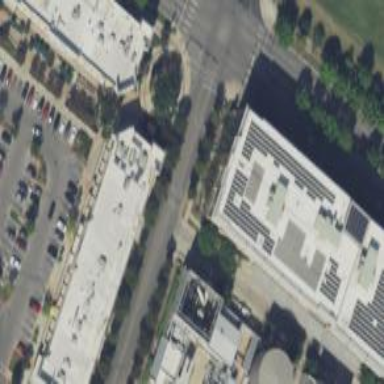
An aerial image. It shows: Office building.